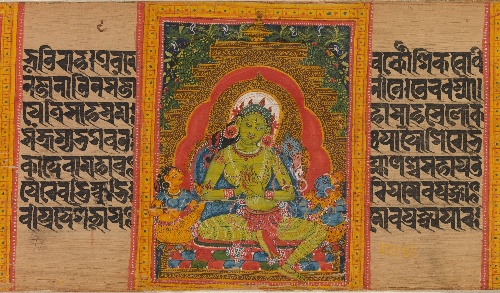
Date: early 12th century
Object type: Folio
Classification: Paintings
Medium: Opaque watercolor on palm leaf
Culture: India (Bengal) or Bangladesh
Period: Pala period
Dimensions: 2 3/4 x 16 1/2 in. (7 x 41.9 cm)
Department: Asian Art
Credit line: Purchase, Lila Acheson Wallace Gift, 2001
Accession year: 2001
Repository: Metropolitan Museum of Art, New York, NY
Tags: Bodhisattvas|Buddhism